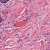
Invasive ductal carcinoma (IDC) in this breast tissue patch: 1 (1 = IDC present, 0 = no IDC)